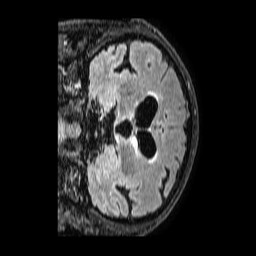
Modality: FLAIR
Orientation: coronal
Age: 63
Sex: male
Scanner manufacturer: philips
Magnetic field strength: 1.5 T
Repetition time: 4.8 s
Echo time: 0.3 s